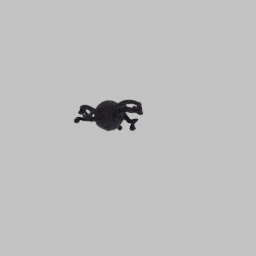
Label: animals